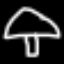
Label: mushroom